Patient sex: M
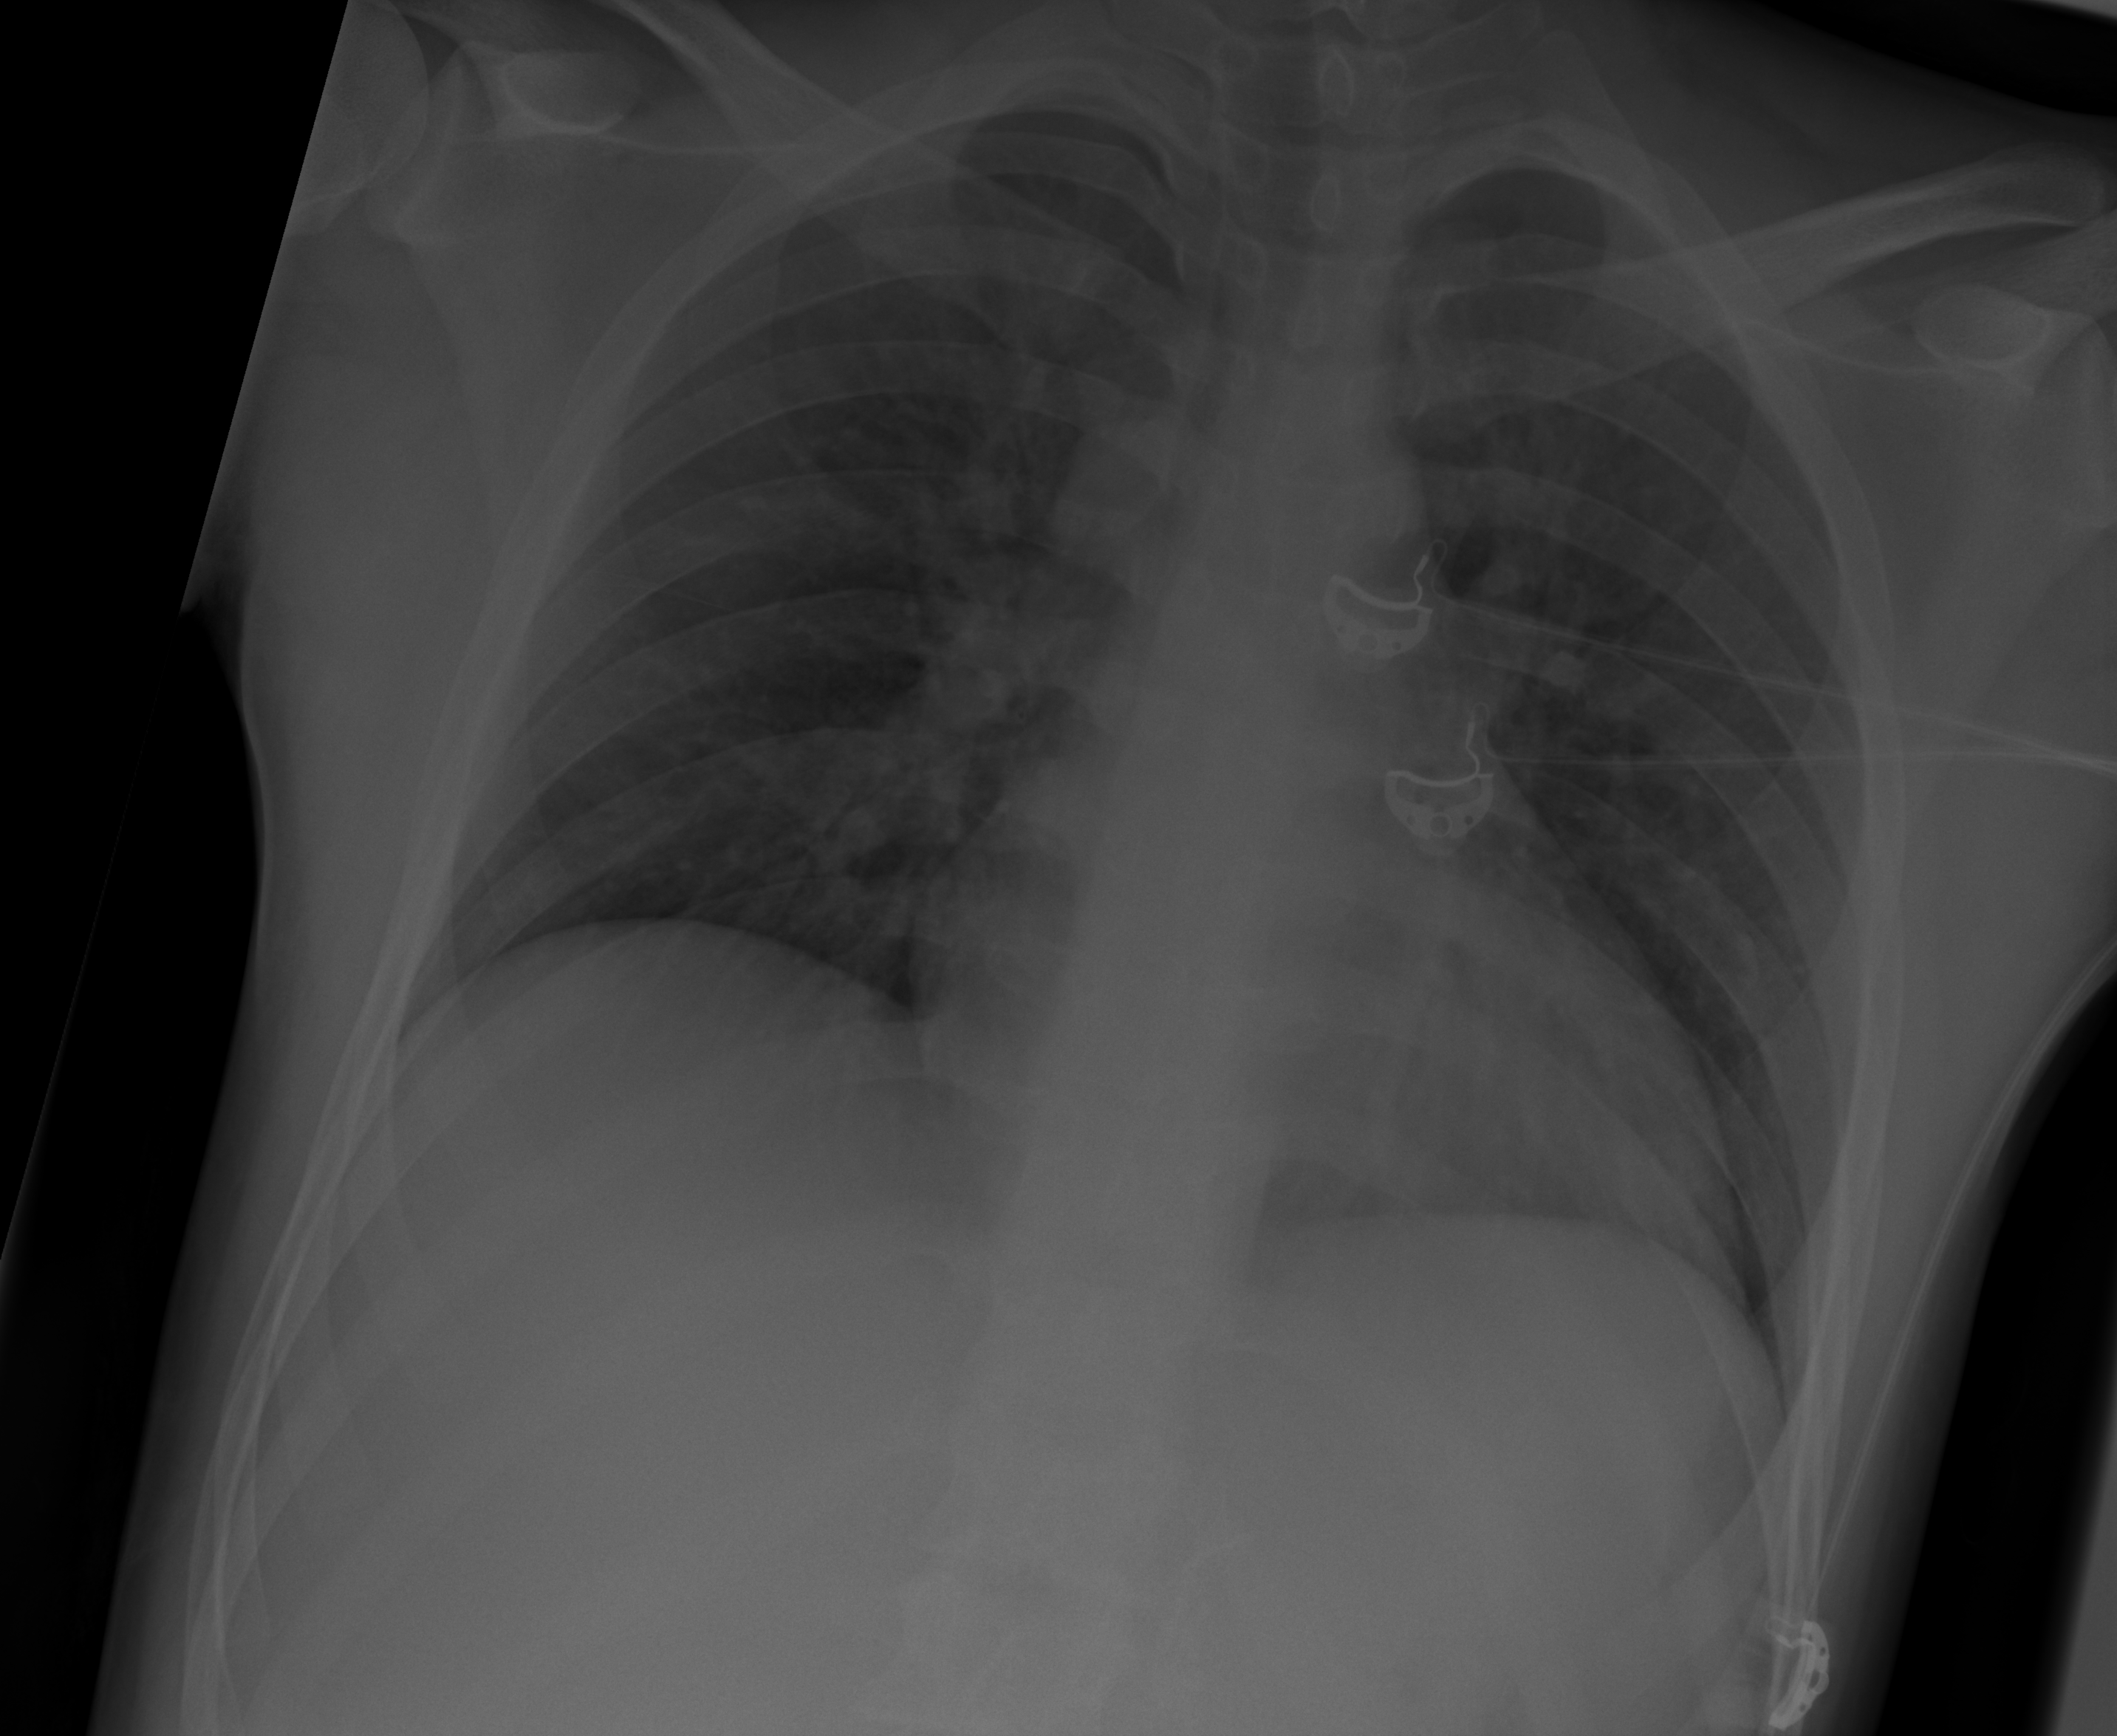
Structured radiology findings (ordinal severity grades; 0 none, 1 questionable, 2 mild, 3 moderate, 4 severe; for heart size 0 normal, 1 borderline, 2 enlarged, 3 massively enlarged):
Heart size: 2
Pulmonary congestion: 1
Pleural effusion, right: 0
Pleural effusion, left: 0
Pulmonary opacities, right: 0
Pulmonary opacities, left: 0
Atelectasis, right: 0
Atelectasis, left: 0